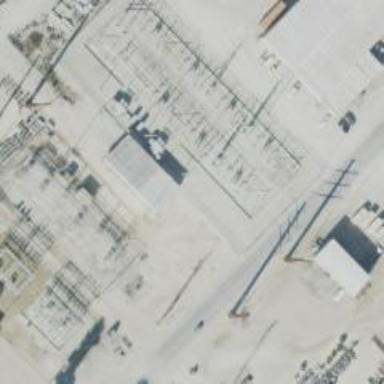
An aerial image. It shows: Switch used for power control.